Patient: sex F, age 61
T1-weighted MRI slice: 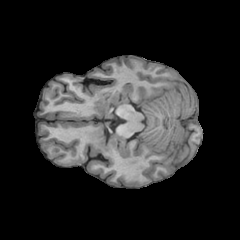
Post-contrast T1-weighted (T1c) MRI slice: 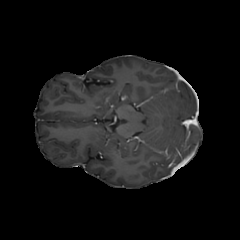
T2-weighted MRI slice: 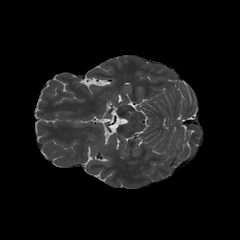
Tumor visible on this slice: no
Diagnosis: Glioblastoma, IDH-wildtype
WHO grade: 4